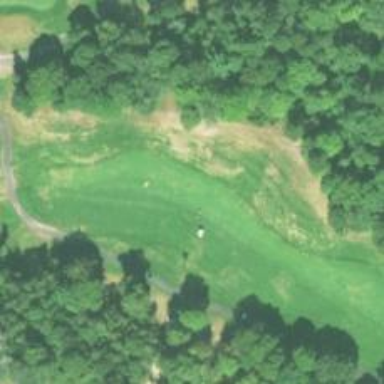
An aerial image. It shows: View of golf hole.